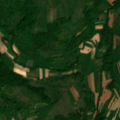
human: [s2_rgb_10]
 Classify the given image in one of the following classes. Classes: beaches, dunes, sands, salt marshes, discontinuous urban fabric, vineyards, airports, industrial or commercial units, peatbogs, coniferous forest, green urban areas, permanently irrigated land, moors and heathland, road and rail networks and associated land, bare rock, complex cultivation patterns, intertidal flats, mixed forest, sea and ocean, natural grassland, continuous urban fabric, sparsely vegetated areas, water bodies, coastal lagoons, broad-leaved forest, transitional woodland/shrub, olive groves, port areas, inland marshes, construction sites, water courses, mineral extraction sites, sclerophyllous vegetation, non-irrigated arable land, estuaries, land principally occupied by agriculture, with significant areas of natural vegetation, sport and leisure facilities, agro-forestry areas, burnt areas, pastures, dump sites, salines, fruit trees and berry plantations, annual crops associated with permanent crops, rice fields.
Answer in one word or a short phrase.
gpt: non-irrigated arable land, pastures, complex cultivation patterns, land principally occupied by agriculture, with significant areas of natural vegetation, broad-leaved forest, transitional woodland/shrub